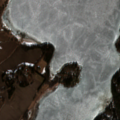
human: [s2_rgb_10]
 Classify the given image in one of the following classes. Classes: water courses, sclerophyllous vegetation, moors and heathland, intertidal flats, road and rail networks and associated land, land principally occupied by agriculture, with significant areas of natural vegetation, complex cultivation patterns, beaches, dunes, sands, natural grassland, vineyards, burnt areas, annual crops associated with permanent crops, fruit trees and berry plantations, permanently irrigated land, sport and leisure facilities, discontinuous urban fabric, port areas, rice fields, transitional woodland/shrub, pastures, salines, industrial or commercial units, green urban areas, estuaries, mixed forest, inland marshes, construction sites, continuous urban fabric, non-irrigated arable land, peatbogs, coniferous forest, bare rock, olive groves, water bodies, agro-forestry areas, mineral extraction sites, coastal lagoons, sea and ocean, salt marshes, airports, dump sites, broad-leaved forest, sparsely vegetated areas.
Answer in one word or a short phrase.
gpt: non-irrigated arable land, land principally occupied by agriculture, with significant areas of natural vegetation, coniferous forest, mixed forest, water bodies